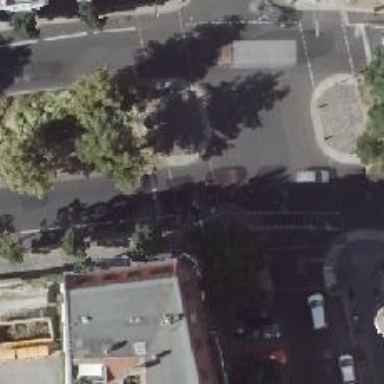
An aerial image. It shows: Crossing with traffic signals.